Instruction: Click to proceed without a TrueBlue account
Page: checkout
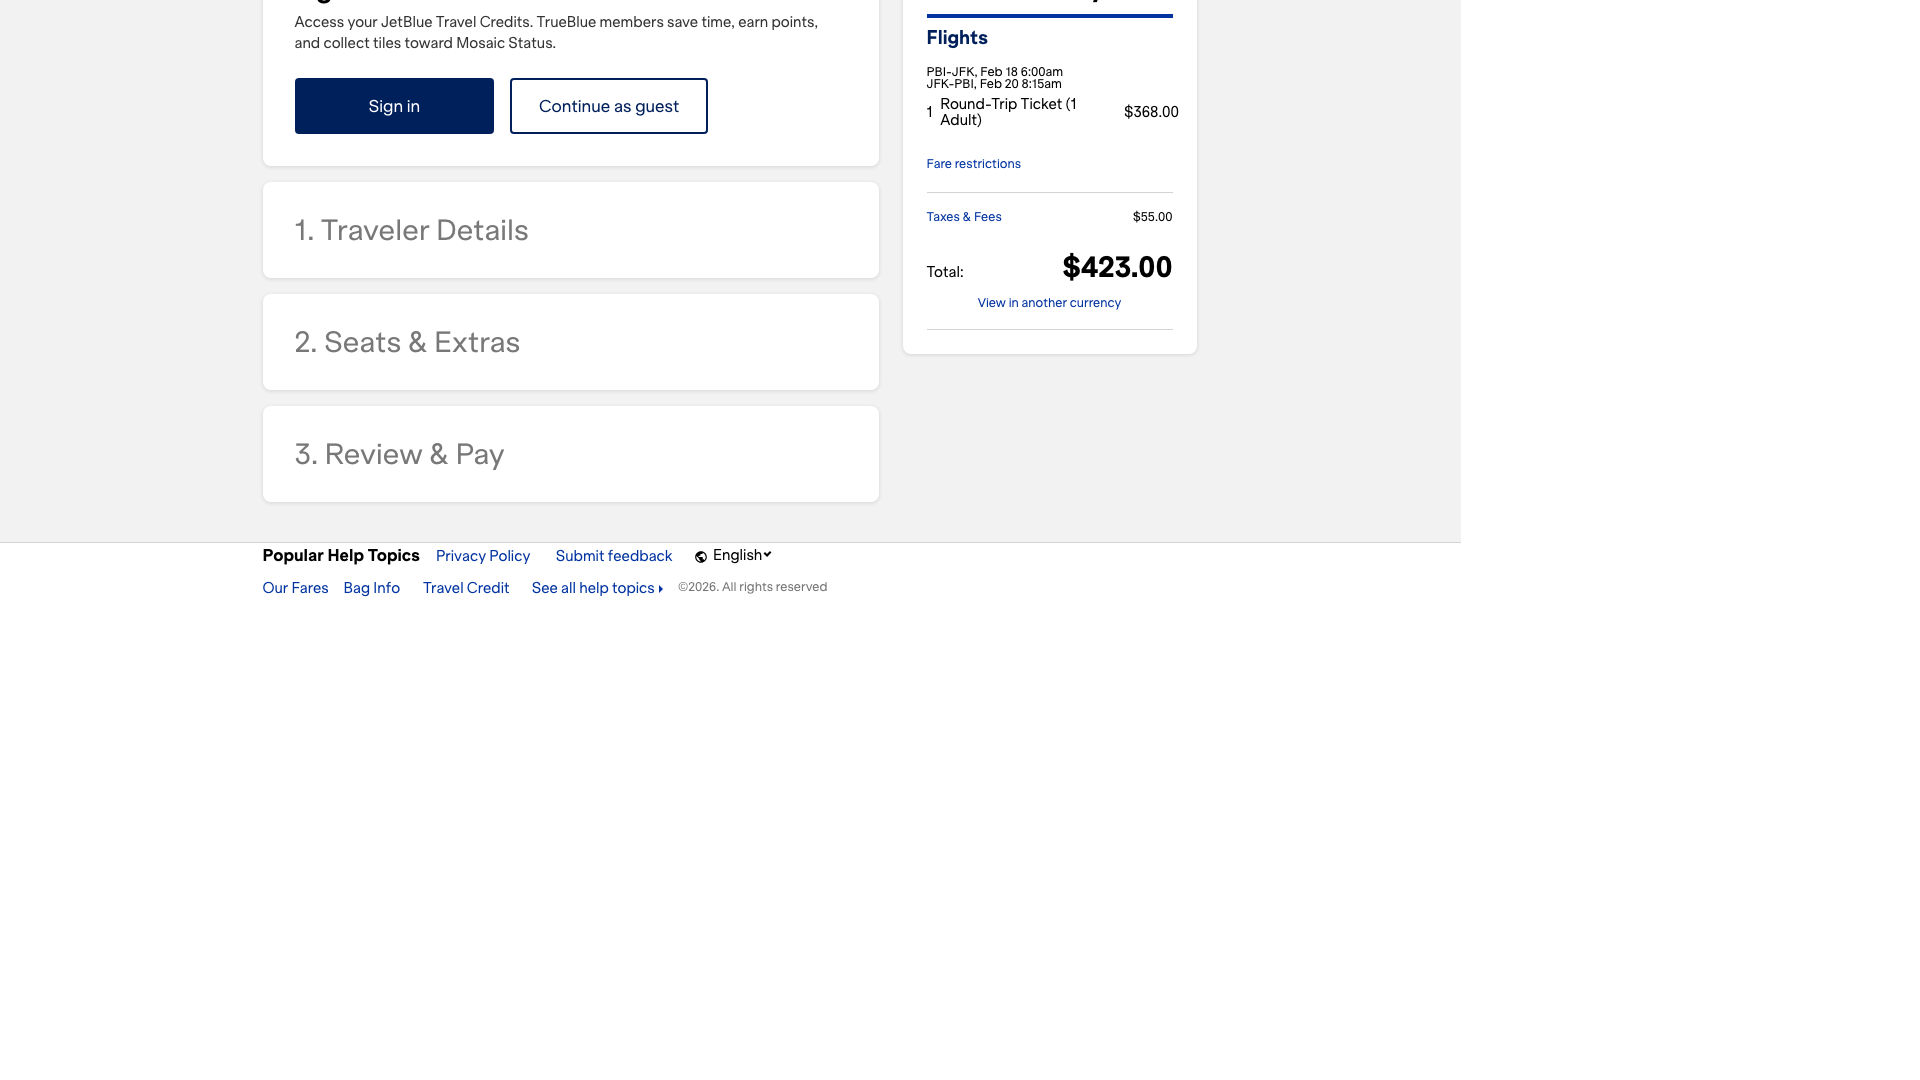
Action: click